Question: I'm validating an image segmentation algorithm applied to 2D images. The algorithm generates a contour segment, i.e. a set of connected pixels that form a freecurve in 2D space. The idea is to compare this set of pixels with a ground-truth, in my case another contour segment manually traced by an expert. An image showing what would be a segmentation result and the corresponding manual (ground-truth) segmentation is shown below:

I'm trying to think of an adequate comparison metric to validate the segmentation results. Ideally the best metric would be the point-to-point euclidean distance between corresponding pairs of pixels on each segment, however (as seen in previous figure) the segments don't have the same length (i.e. differ by the total number of pixels) so pixel-to-pixel comparisons have to be discarded.
Can you suggest me an adequate metric for validating my algorithm? Thanks for any suggestion!
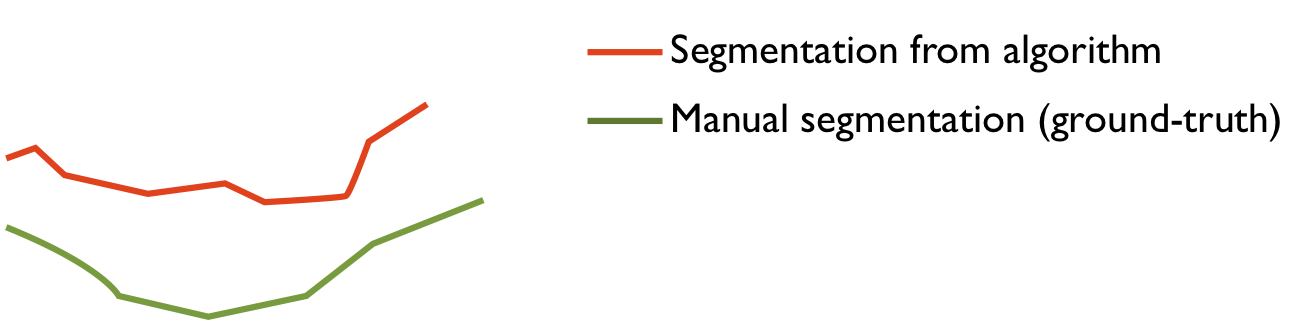
Answer: For each pixel in the ground truth, take the distance to the nearest pixel in the segmentation result. Then take the sum of that for all ground truth pixels as the total error.
That's basically recall weighted by distance. If you start with the pixels in the result, it would resemble precision instead.